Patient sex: F
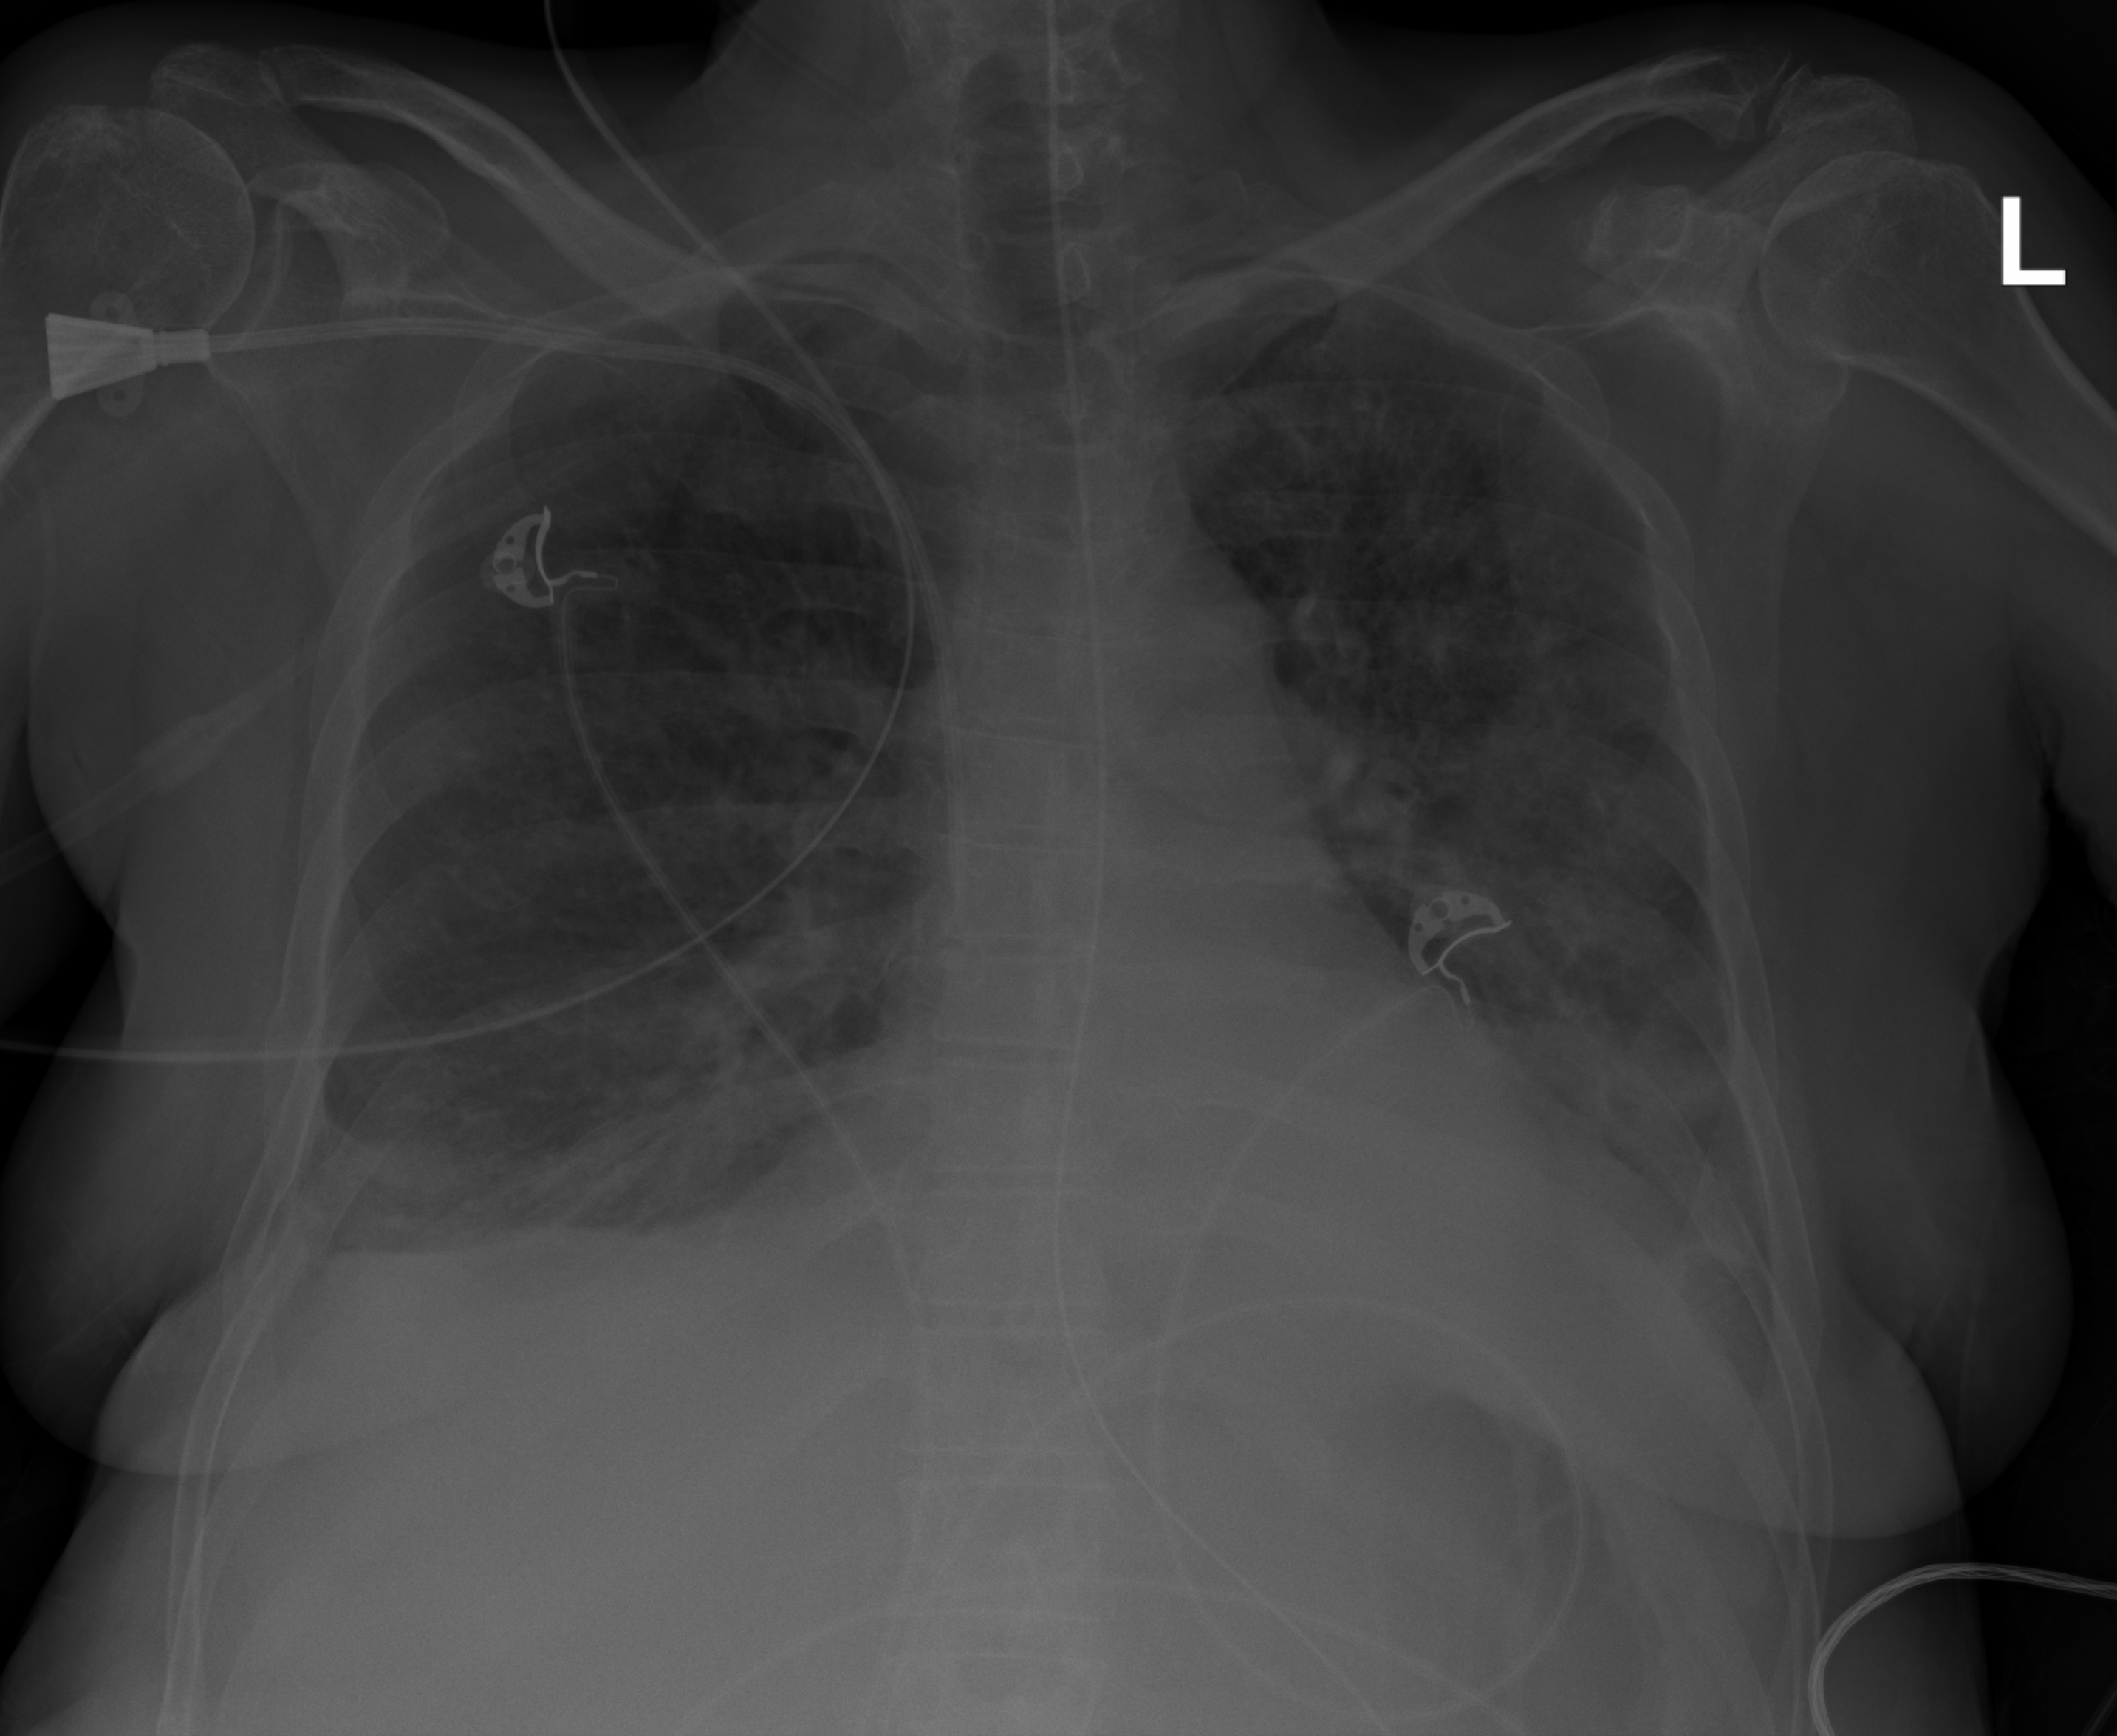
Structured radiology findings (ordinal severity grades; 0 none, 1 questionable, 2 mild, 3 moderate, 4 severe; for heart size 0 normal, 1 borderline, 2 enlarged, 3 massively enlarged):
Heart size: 1
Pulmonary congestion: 2
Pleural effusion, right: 2
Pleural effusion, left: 2
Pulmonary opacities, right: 2
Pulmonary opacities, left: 2
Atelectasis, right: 3
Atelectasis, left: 2